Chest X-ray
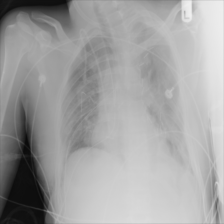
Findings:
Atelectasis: negative
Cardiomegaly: negative
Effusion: negative
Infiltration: negative
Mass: negative
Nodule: negative
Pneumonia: negative
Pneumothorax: negative
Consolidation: negative
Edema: negative
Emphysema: negative
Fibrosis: negative
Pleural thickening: negative
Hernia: negative